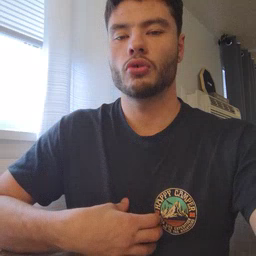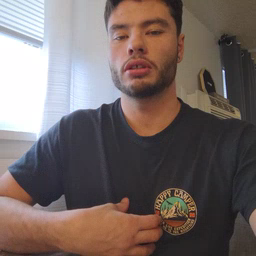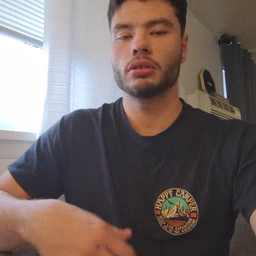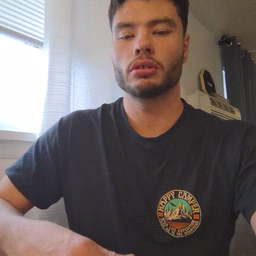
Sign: hungry